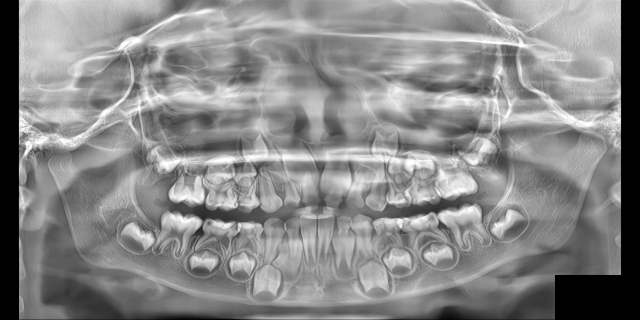
child